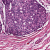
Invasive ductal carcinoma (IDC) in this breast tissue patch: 0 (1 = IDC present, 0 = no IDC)